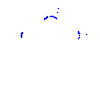
Particle: kaon